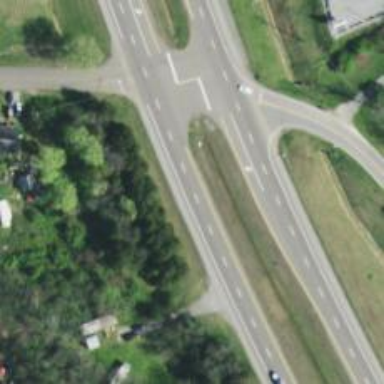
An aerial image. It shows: This image shows trunk highway that functions as expressway.